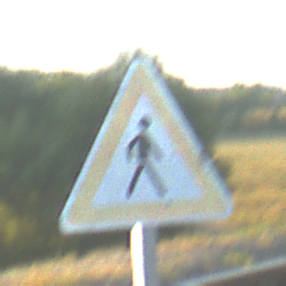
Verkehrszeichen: FussgaengerLinks
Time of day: SunriseSunset
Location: Outdoor (RoadRail)
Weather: Clear
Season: NotSpecified
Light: Natural